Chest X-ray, AP view. Patient: 54 years old, sex F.
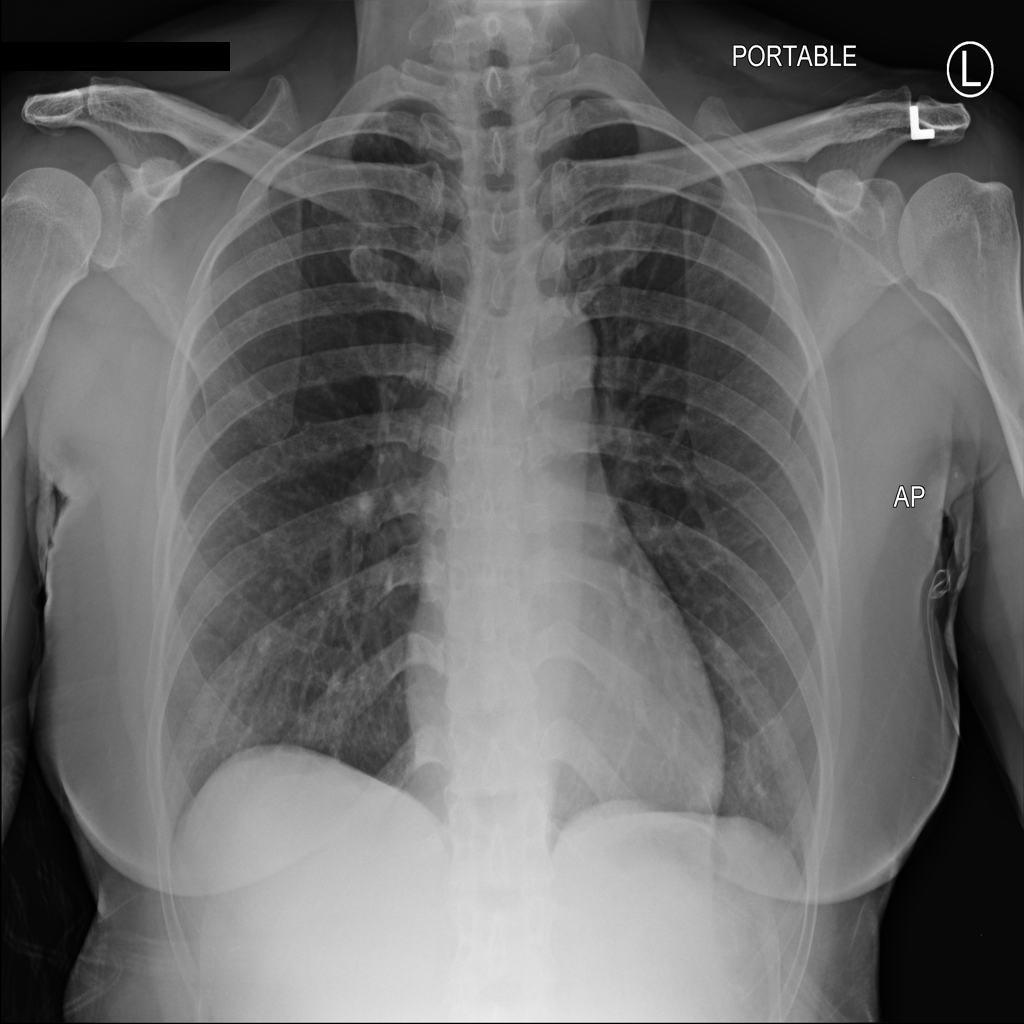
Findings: No Finding